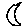
Label: moon